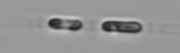
Label: Skeletonema